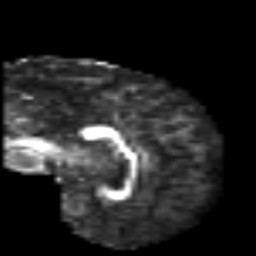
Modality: FA
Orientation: sagittal
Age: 55
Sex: male
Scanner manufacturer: siemens
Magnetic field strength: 3 T
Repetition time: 6.1 s
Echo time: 0.101 s